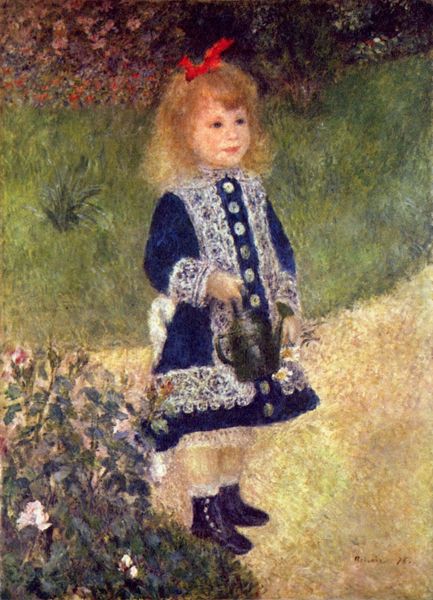
Titel: Mädchen mit Gießkanne
Künstler: Pierre Auguste Renoir
Standort: Washington (District of Columbia)
Institution: National Gallery of Art
Schlagwörter: blau, dunkel, gemälde, hand, schatten, wasser, weiß, aquarell, bäume, gelb, grün, impressionismus, landschaft, mädchen, ocker, blume, blumen, braun, degas, frisur, haar, hell, kleid, licht, mund, nase, orange, renoir, schwarz, strasse, blick, gras, park, rasen, rose, rosen, rot, weg, wiese, malerei, schleife, blond, jung, augen, gesicht, mensch, spitze, stehen, bildnis, portrait, porträt, signatur, öl, natur, strauch, busch, büsche, pfad, auge, haare, familie, kind, pflanzen, hübsch, knopf, lippen, schön, pony, garten, kanne, lächeln, sommer, schuhe, tüll, farbe, hecke, klein, haarband, bordüre, weiblich, impressionistisch, monet, locen, datum, ganzfigurig, manet, strumpf, rüschen, knöpfe, knopfleiste, frühling, grass, rothaarig, strümpfe, gefäß, draußen, stiefel, grasbüschel, schuh, kleidchen, beet, beete, rabatte, schnürschuhe, rote, nett, impressionist, giesskanne, gartenweg, gießen, kinderportrait, lieb, margerite, söckchen, margariten, rosenbusch, rote schleife, rüsch, stiefelchen, blummen, deags, hänchen, frisuer, rosenbuch, mächden, struan, kinmd, bulme, friesueser, steifelchen